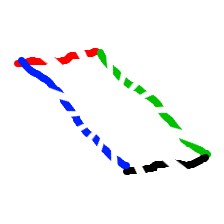
Shape: parallelogram